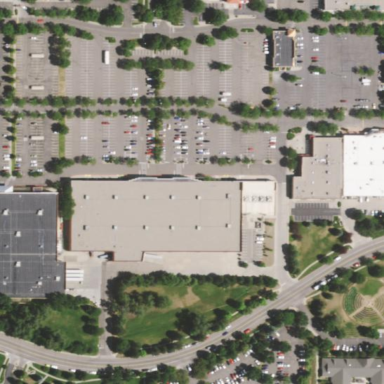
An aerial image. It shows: Retail area.